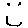
Label: smiley face